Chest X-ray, PA view. Patient: 34 years old, sex F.
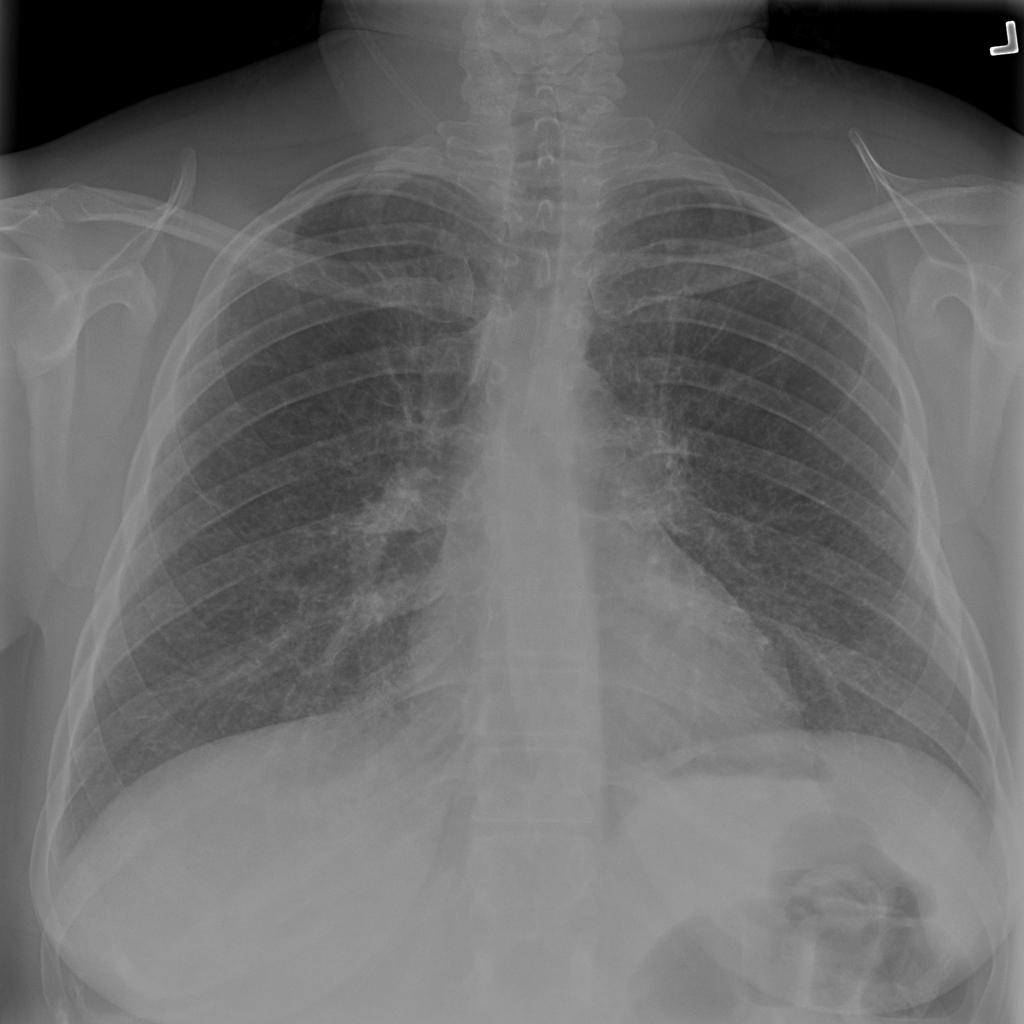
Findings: No Finding